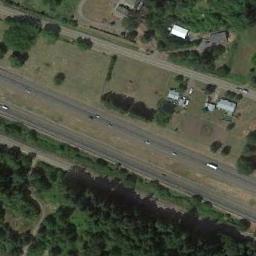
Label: freeway